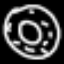
Label: donut